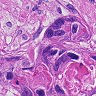
Metastatic tissue present: yes